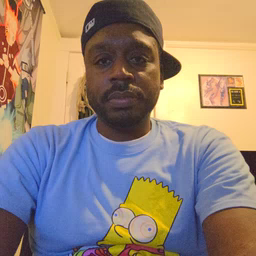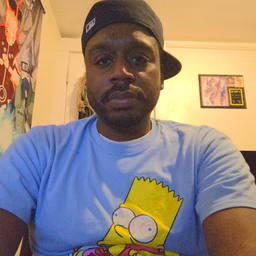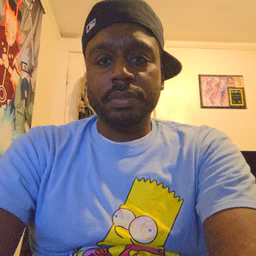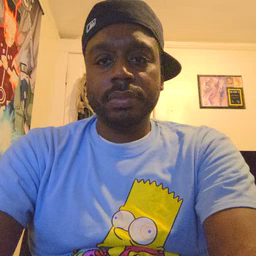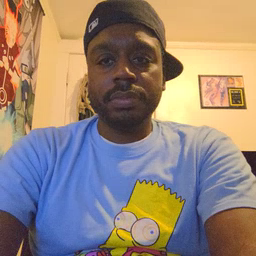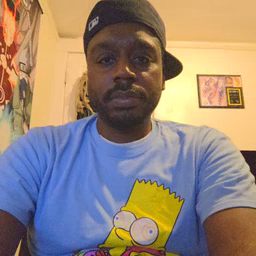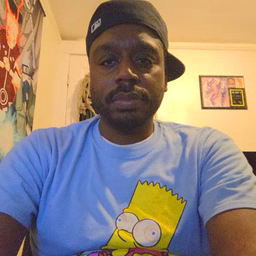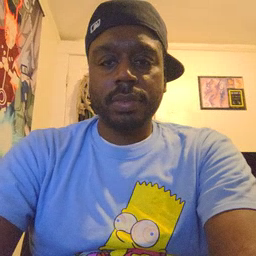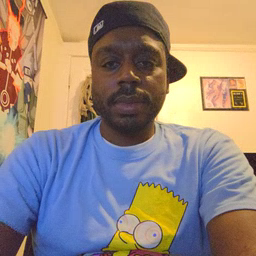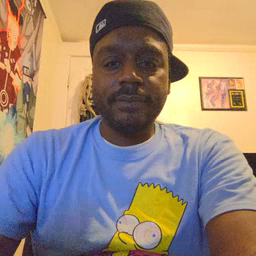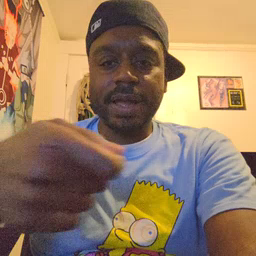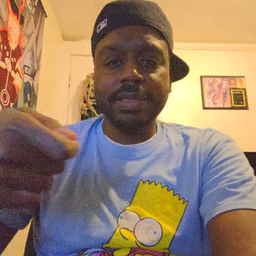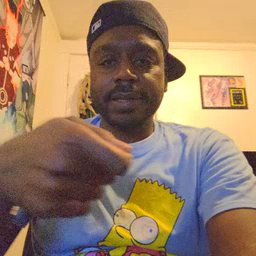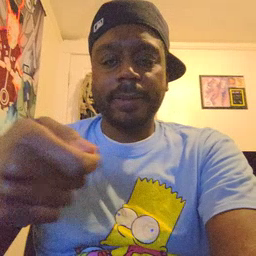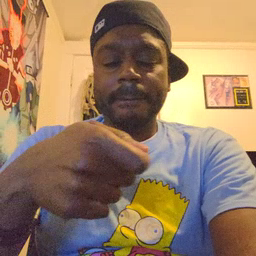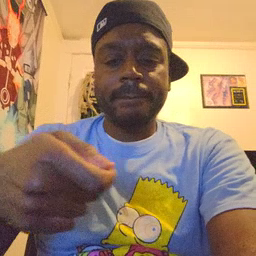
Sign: vacuum